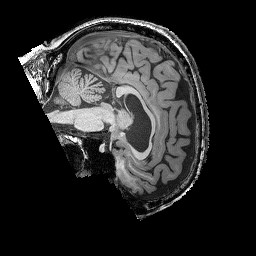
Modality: T1w
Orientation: sagittal
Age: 56
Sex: male
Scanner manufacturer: siemens
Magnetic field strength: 3 T
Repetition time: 2.25 s
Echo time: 0.00411 s